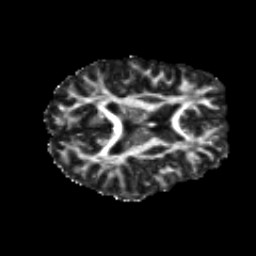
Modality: FA
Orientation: axial
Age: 21
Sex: female
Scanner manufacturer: siemens
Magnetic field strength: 3 T
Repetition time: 8.8 s
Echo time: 0.085 s